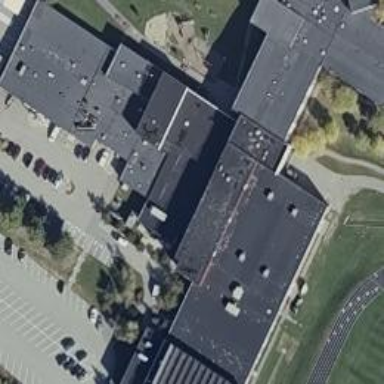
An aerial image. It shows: School building or complex.